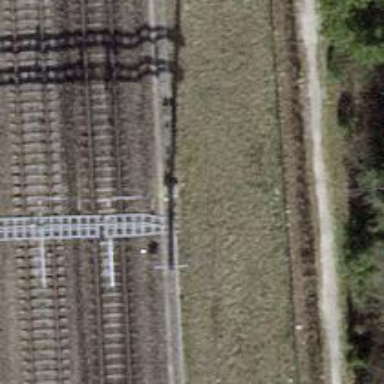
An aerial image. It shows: Power pole.